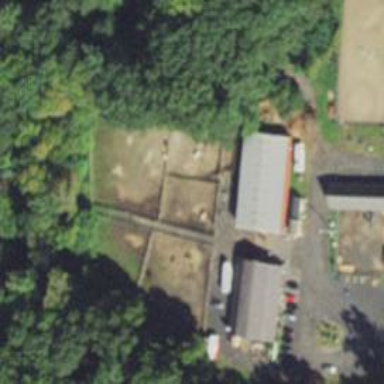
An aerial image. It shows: Fence surrounding area designated for animal keeping.